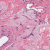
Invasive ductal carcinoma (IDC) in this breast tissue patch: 0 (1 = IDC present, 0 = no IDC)